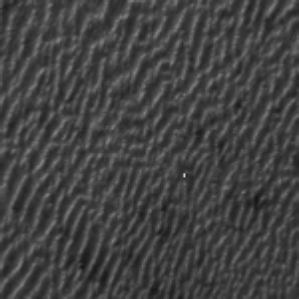
Label: frost